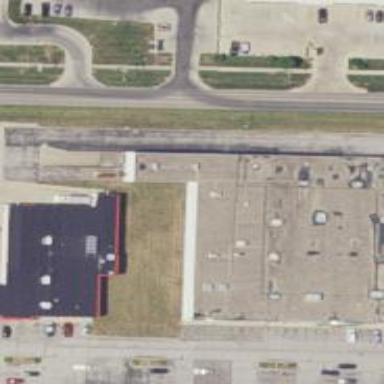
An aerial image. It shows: Commercial building.